Current action and preconditions to check: trajectory_clear

Your task: For each precondition in the list above, predict whether it will hold at this action.

Consider the current scene as observed from the mobile robot's camera, and analyze the predicted future states of all dynamic agents (e.g., people, animals, vehicles, or any moving entities) within the NEXT SECOND.

IMPORTANT: Only answer "very likely" if you are absolutely certain—based on strong, clear evidence—that a dynamic agent will violate the precondition in the predicted future state. Do NOT answer "very likely" for unlikely, ambiguous, or low-probability risks.

Ask yourself for each precondition: Is there a high probability, with clear and convincing evidence, that the predicted future states of any dynamic agent will interfere with the predicted future state of the currently executing action within the NEXT SECOND, causing that precondition to fail?

Assess the risk level based on these predictions. Use "likely" or "very likely" if motions create a clear risk of interference.

Use "neutral" or "improbable" if agents are nearby but their predicted paths are clearly diverging or non-conflicting.

Failure Risk Categories: "very improbable", "improbable", "neutral", "likely", "very likely"

Answer Format: Output ONLY the probability_of_failure value from these categories: "very improbable", "improbable", "neutral", "likely", "very likely"

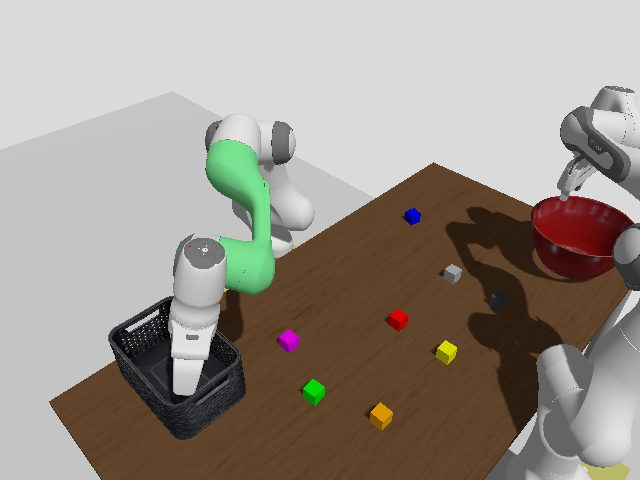

Answer: very improbable